Question: I'm trying to set a win32 console application's font color to a specific RGB value like 50, 75, 90 respectively. I've already tried 'SetConsoleTextAttribute()', but unfortunately it seems to be limited to 0 or 255 for R, G, or B.
This has to be possible, because in the command prompt properties window you can set the specific color, like so

I've searched quite a bit but it seems that the only answer is 'SetConsoleTextAttribute()'.
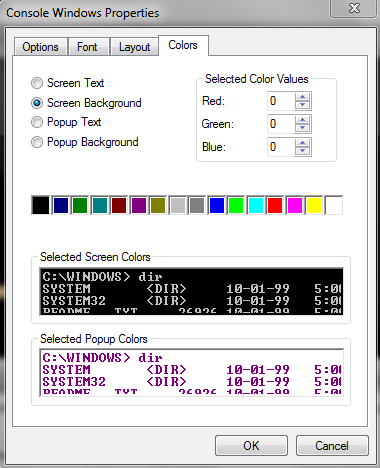
Answer: You need to use <URL> struct.
Console colors are a two-level process: there's the console attribute, which has four bits each for foreground and background (red, green, blue and intensity), which appears to limit the colors to the basic primary and secondary colors. But these values are used as indices to the color table, to determine the actual display value. So think of the character attribute 'color' bits as "logical red" etc rather than physical red. (The value that Character Attribute 'red' maps to is actually RGB red by default, but doesn't have to be.) So you're always limited to 16 indexed colors; but you can set those to whatever 16 full-RGB colors you want via the ColorTable.
The strip of colored squares you see in the dialog above is essentially that color table, and lists the colors in their Character Attribute order, the first suqare being 'logical black', and so on.